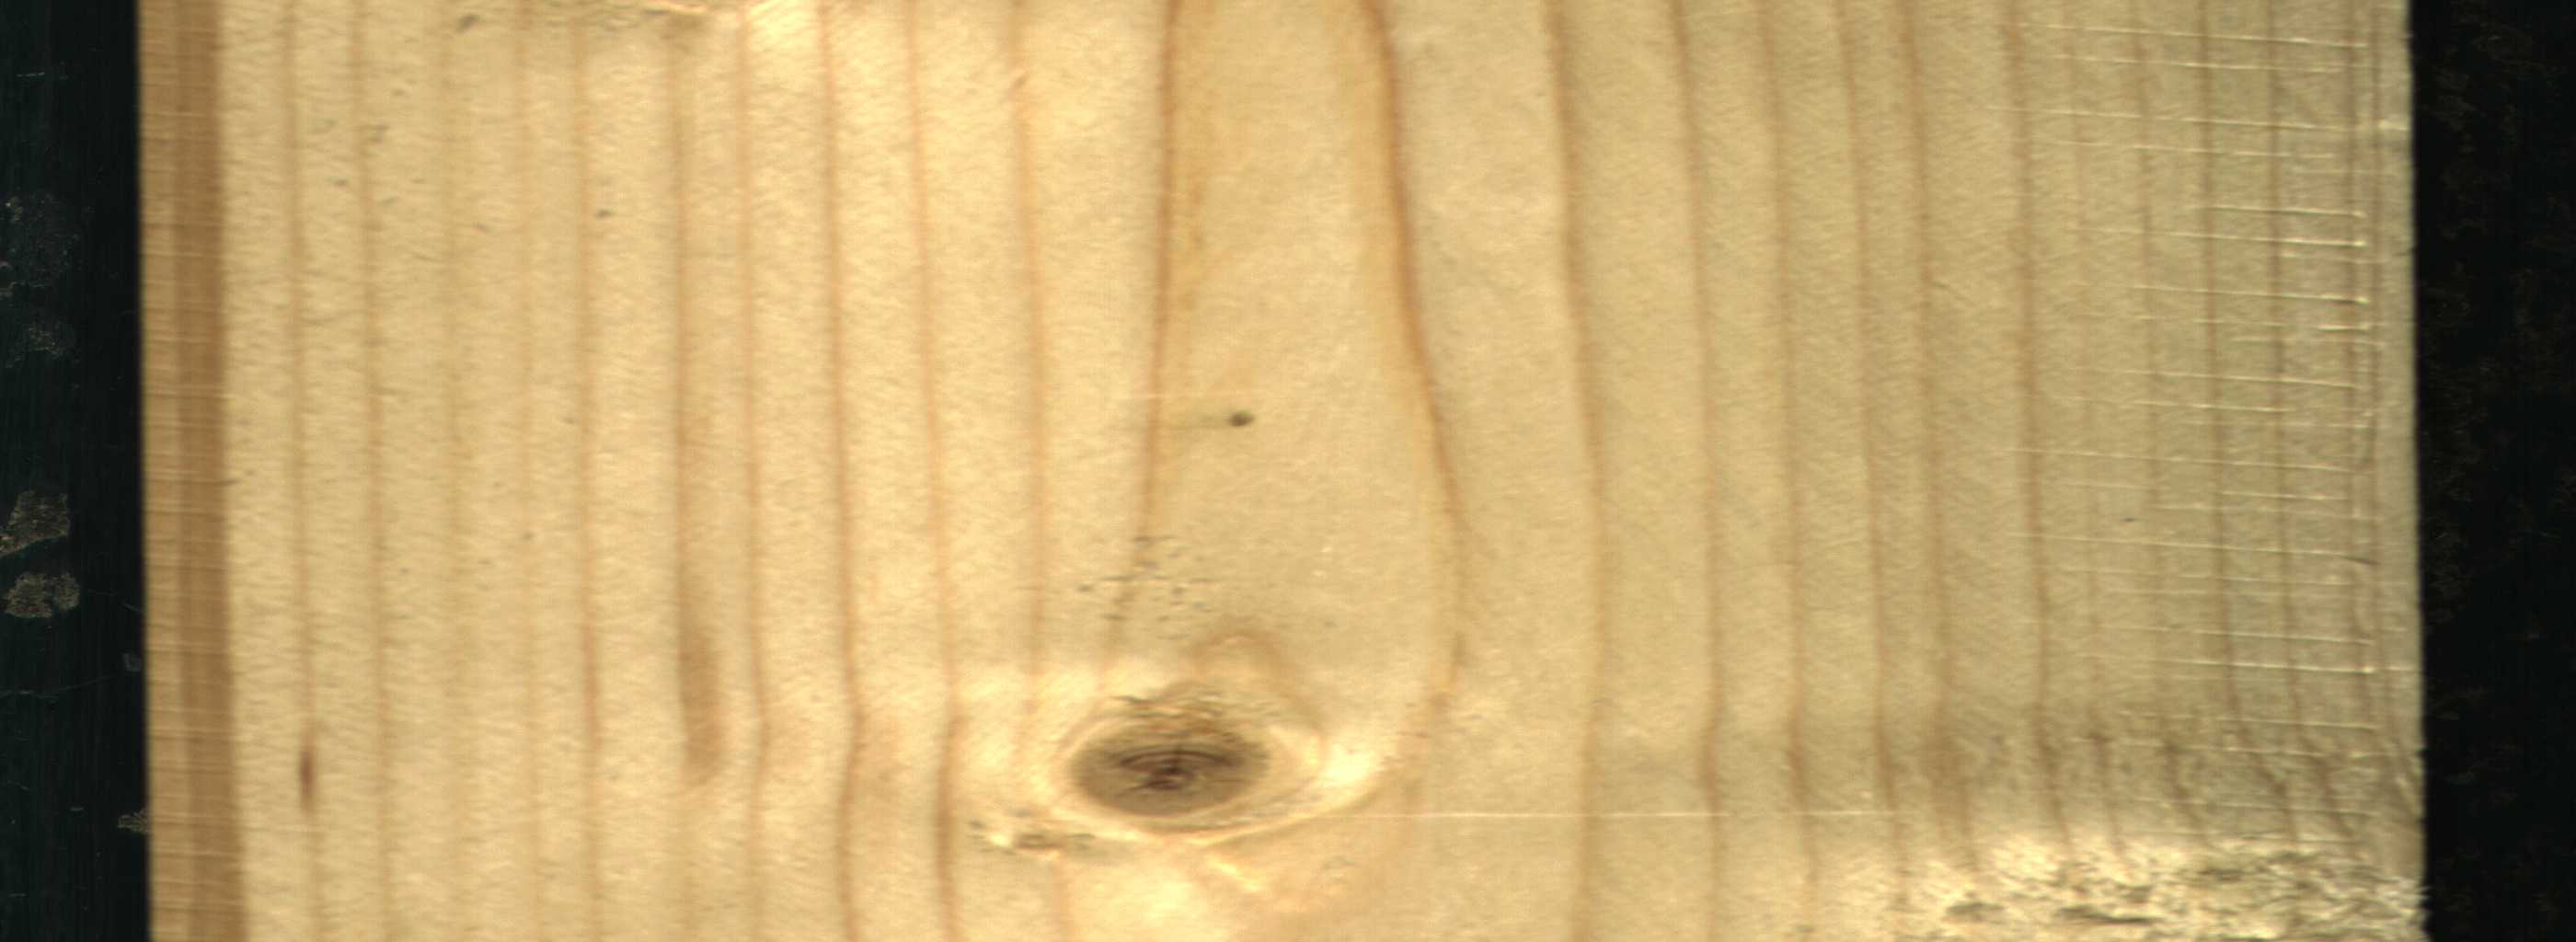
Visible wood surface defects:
Live_Knot